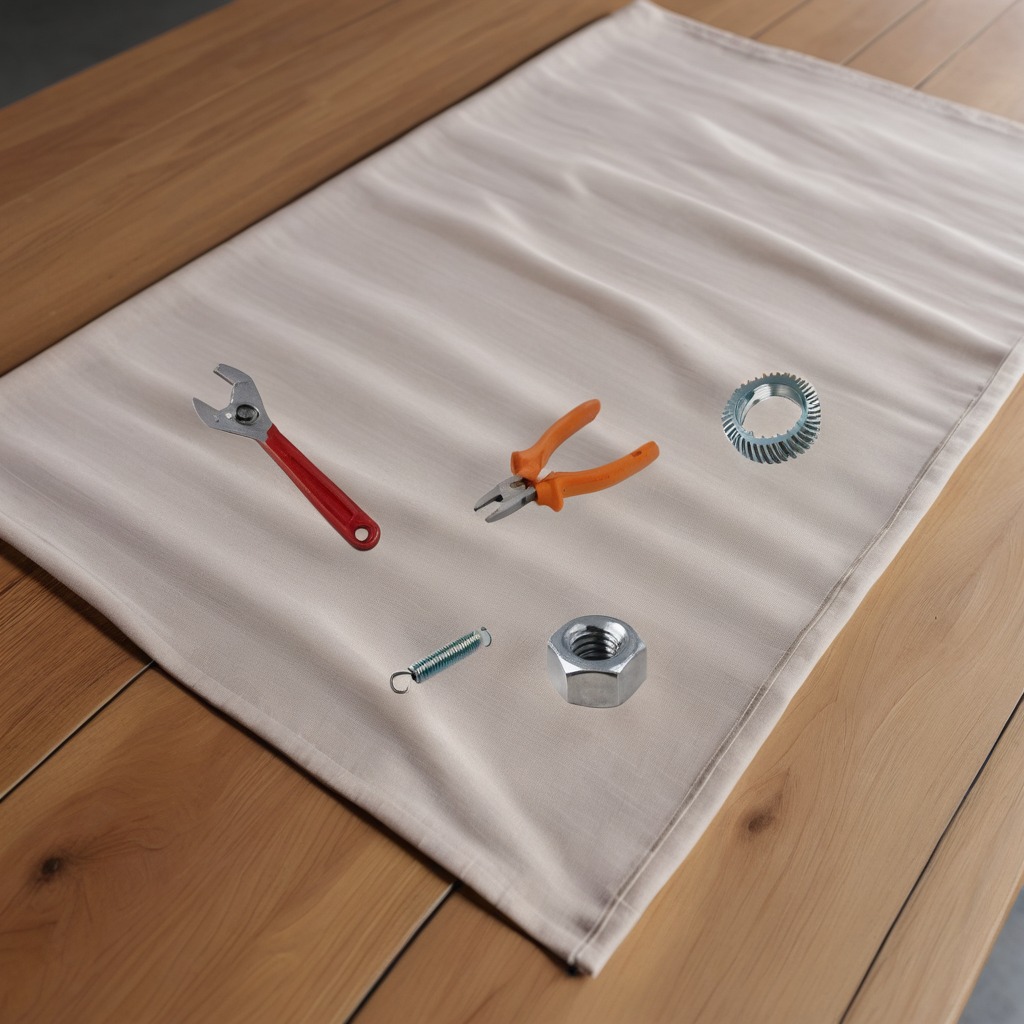
A steel gear with teeth, pliers, a coiled metal spring, a metal nut, and a wrench are lying on the wooden table.